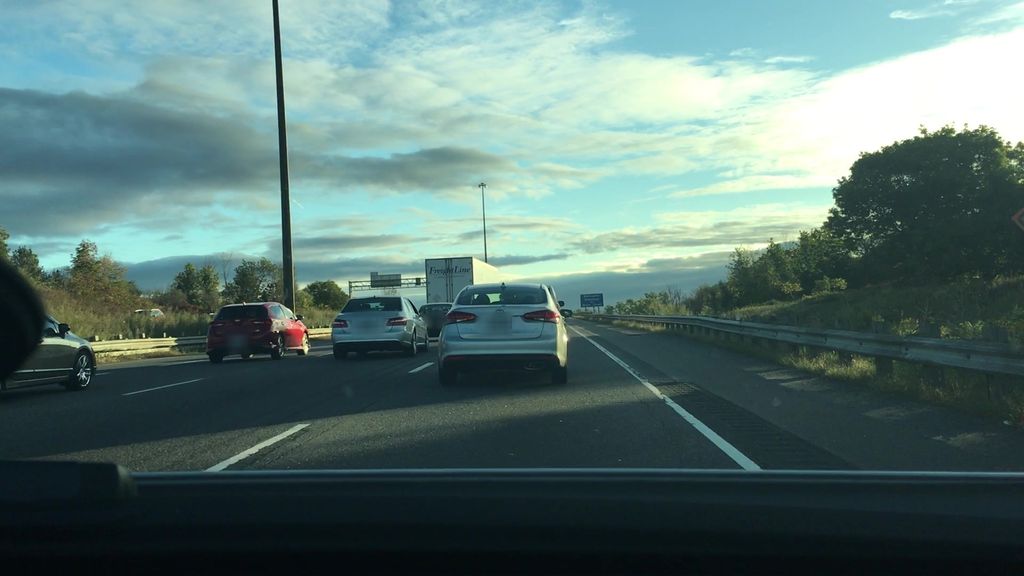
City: hamilton